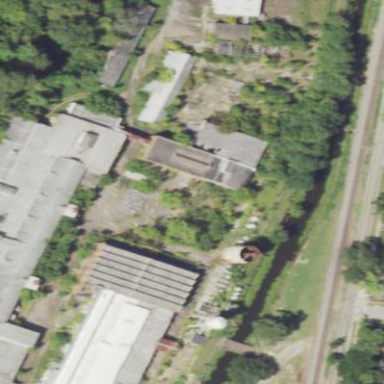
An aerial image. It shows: Historic factory.